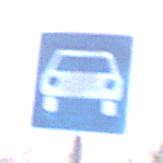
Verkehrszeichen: Kraftfahrstrasse
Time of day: SunriseSunset
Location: Outdoor (Nature)
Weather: Clear
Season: NotSpecified
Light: Natural